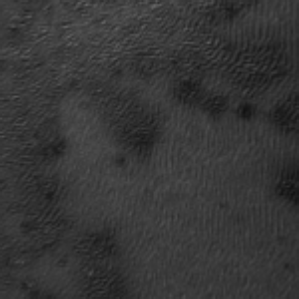
Label: frost